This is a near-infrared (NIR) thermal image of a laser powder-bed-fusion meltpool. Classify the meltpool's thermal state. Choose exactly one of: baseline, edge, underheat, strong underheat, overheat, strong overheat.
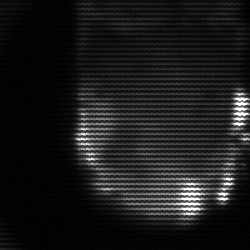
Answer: baseline